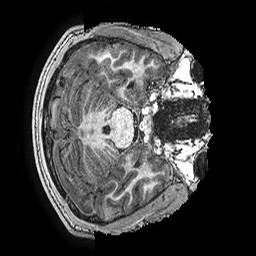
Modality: T1w
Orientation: axial
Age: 15
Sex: male
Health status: ill
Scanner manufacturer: ge
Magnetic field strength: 3 T
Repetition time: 0.00766 s
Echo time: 0.003476 s